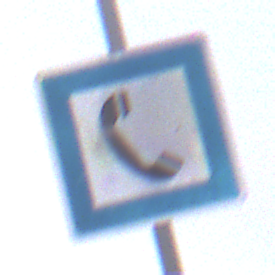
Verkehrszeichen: Fernsprecher
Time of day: SunriseSunset
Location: Outdoor (Beach)
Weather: Overcast
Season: NotSpecified
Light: Natural